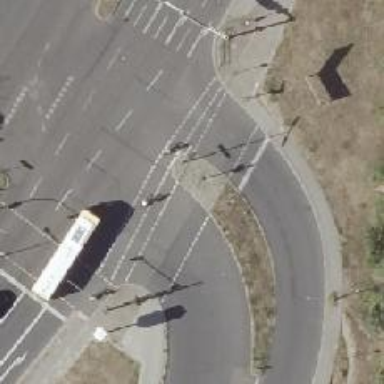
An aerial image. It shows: Footway with traffic island in the middle.